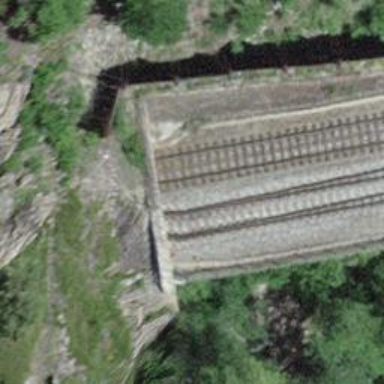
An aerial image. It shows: Single-track electrified railway with contact line.